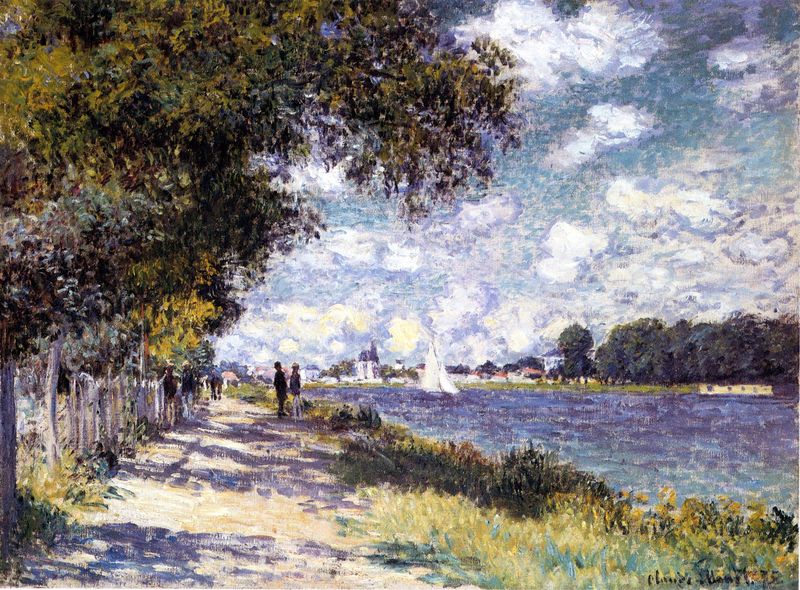
Titel: La Seine à Argenteuil, Die Seine bei Argenteuil
Künstler: Claude Monet
Standort: San Francisco (California)
Institution: San Francisco Museum of Modern Art
Schlagwörter: baum, blau, blätter, gemälde, himmel, laub, mann, meer, schatten, wasser, weiß, wolken, bäume, fluss, frauen, gelb, grün, impressionismus, landschaft, menschen, ocker, see, stadt, ufer, äste, frau, hell, hut, licht, männer, schwarz, strasse, gebäude, gras, haus, schloss, weg, wiese, wolke, zaun, faru, mensch, signatur, öl, birken, gräser, horizont, häuser, natur, weide, gewässer, kirche, pfad, sonne, sträucher, gold, paar, blatt, boot, boote, pferd, reiter, schiff, schiffe, segel, segelboot, sommer, perspektive, moderne, pointilismus, segelschiff, modern, allee, lila, violett, weis, spazieren, damm, promenade, rauschen, romantik, ölgemälde, luft, impressionistisch, monet, frühling, grass, striche, segelboote, punkte, spaziergang, tupfen, grad, claude, claude monet, spaziergänger, bauten, pointillismus, lau, flaneur, flaneure, liala, stausee, fibrierend, weidenbaum, nne, imprressionsismus, natur#